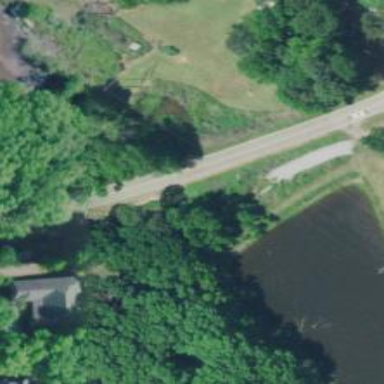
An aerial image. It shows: Culvert tunnel.